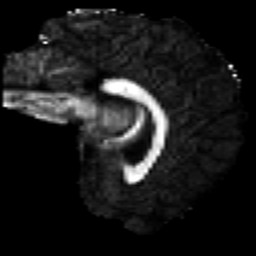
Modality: FA
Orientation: sagittal
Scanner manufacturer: ge
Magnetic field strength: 3 T
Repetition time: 7.98 s
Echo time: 0.0701 s